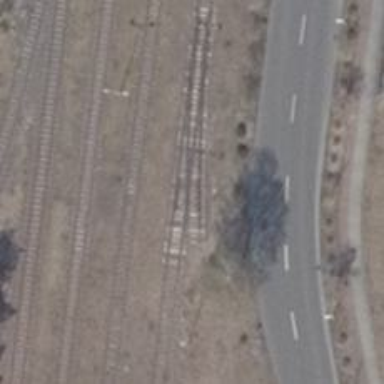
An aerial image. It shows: Disused railway yard.